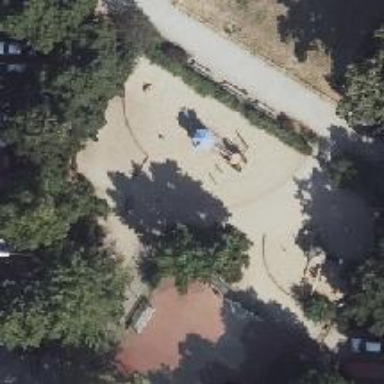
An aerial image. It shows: Playground with various play structures.